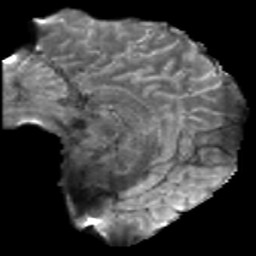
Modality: T2w
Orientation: sagittal
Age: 46
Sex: male
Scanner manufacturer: ge
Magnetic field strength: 3 T
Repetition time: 3.335 s
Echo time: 0.0868 s